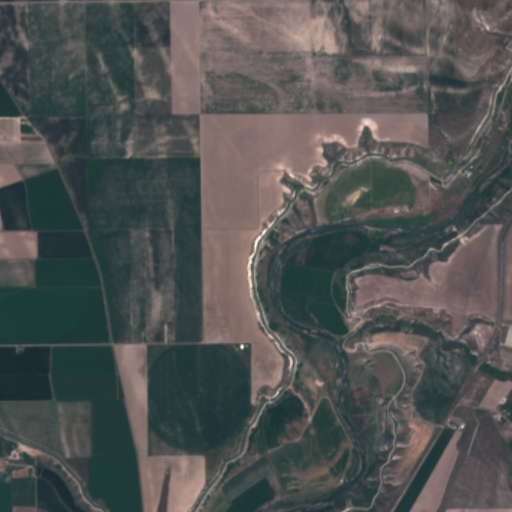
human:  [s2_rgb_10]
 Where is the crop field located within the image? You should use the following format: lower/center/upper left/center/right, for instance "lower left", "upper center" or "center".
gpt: The crop field is located in the lower right of the image.
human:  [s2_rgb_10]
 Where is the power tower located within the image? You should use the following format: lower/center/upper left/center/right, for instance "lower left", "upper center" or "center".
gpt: The power tower is located in the right of the image.
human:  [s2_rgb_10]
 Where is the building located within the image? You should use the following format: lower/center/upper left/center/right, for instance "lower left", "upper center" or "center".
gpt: The building is located in the center right of the image.
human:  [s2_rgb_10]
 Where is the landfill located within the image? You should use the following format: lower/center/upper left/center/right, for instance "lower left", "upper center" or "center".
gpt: There is no landfill in the image.